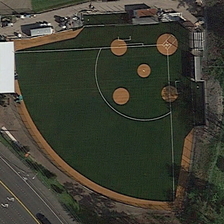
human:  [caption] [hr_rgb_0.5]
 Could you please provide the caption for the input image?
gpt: some green trees and a road are near a baseball field .

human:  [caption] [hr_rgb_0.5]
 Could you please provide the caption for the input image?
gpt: some green trees and a road are near a baseball field .

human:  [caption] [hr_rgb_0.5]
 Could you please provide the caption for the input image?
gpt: some green trees and a road are near a baseball field .

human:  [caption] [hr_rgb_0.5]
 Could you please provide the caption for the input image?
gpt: some green trees and a road are near a baseball field .

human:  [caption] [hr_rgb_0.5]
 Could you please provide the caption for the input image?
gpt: some green trees and a road are near a baseball field .